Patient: sex M, age 22
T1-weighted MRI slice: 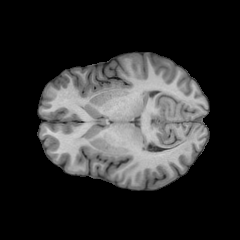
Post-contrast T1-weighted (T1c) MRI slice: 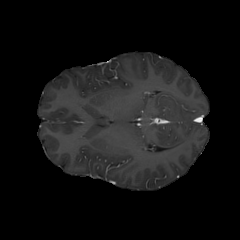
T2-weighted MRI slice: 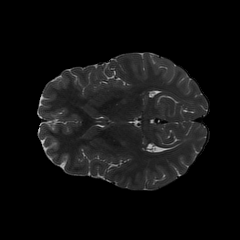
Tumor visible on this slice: no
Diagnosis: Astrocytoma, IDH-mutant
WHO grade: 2